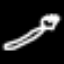
Label: fork